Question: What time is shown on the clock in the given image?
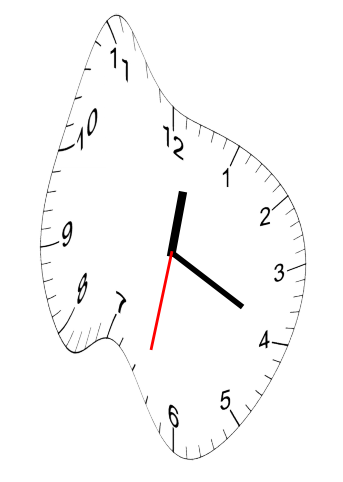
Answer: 12:19:32